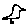
Label: bird